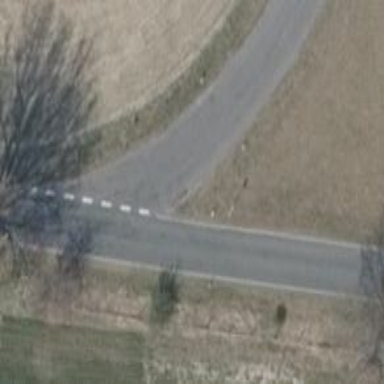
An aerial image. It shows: Road with "give way" sign.